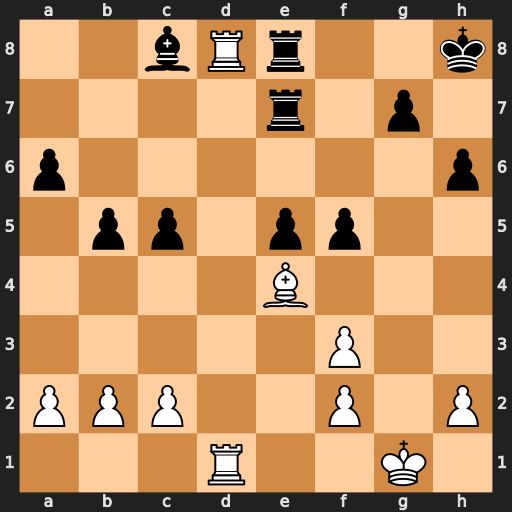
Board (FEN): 2bRr2k/4r1p1/p6p/1pp1pp2/4B3/5P2/PPP2P1P/3R2K1
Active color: w
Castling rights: -
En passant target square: -
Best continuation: Bc6 Rg8 Rxg8+ Kxg8 Rd8+ Kf7 Rxc8